Question: I'm stuck with a seemingly simple rollover task.
Black is the default state, blue the hover state.

As you can see, in the default state only the latter digits show, at hover, the 20 has to be added (no problem), the colour changed (no problem) and the whole thing has to be vertically in the middle ().
Here's a jsFiddle of what I've got so far: <URL>
What markup and CSS would enable such a behaviour using images?"
Edit: The markup doesn't really matter, it's a normal horizontal ul li markup. But here is an example of how the markup may look like:
'''
<div id="nav-years">
<ul>
<li><a href="#" id="2002"><p class="supertext">20</p><p>02</p></a></li>
<li><a href="#" id="2003"><p class="supertext">20</p><p>03</p></a></li>
<li><a href="#" id="2004"><p class="supertext">20</p><p>04</p></a></li>
<li><a href="#" id="2005"><p class="supertext">20</p><p>05</p></a></li>
</ul>
</div>
'''
And some CSS, but this may have to be adapted for a respective solution.
'''
/* years navigation */
#nav-years {
position: relative;
display: block;
width: 400px;
height: 70px;
}
#nav-years ul {
display: block;
height: 70px;
list-style: none;
}
#nav-years li {
display: block;
height: 35px;
width: 35px;
float: left;
text-align: center;
margin: 0 15px;
overflow: hidden;
}
#nav-years a {
display: block;
width: 35px;
color: #000000;
font-size: 30px;
}
'''
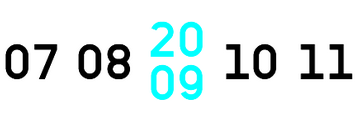
Answer: Something like this, but good:
<URL>
You want to start playing with line height, and the :hover psuedo-class.